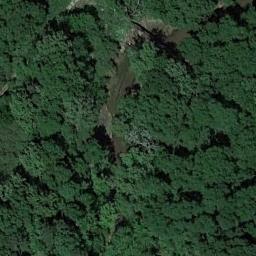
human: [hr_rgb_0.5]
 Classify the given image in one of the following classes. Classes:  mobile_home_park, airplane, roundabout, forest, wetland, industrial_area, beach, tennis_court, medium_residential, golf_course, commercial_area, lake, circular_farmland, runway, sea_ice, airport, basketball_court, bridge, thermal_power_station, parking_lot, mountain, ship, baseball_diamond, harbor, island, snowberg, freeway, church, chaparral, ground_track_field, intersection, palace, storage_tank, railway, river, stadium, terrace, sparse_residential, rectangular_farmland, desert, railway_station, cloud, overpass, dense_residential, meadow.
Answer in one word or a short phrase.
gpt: forest